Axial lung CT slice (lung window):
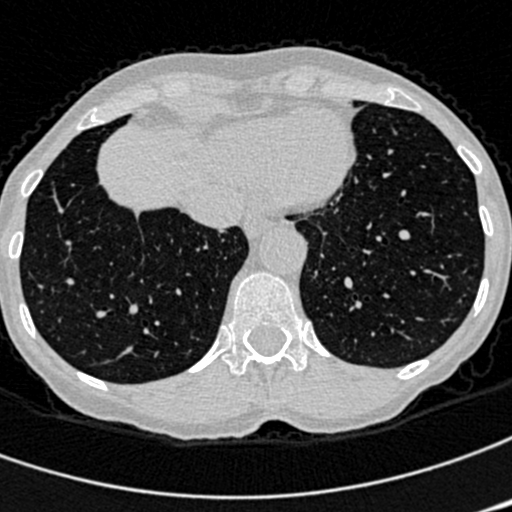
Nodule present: no